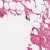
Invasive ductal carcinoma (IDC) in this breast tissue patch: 0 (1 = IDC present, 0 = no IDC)